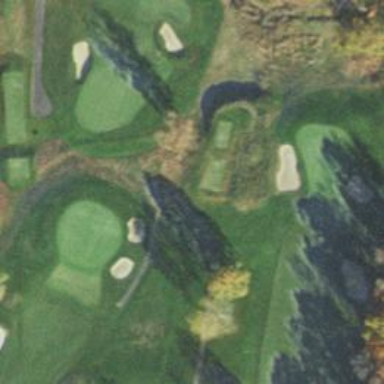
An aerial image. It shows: Path for both road and golf.